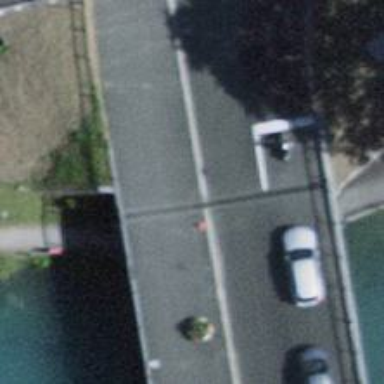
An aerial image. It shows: Bollard.